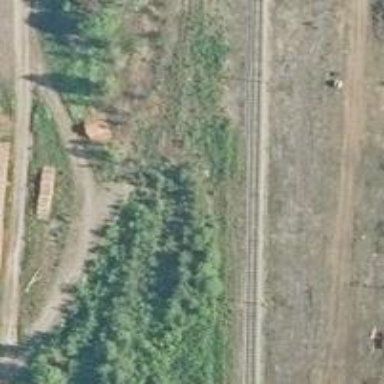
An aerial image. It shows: Disused railway spur line.